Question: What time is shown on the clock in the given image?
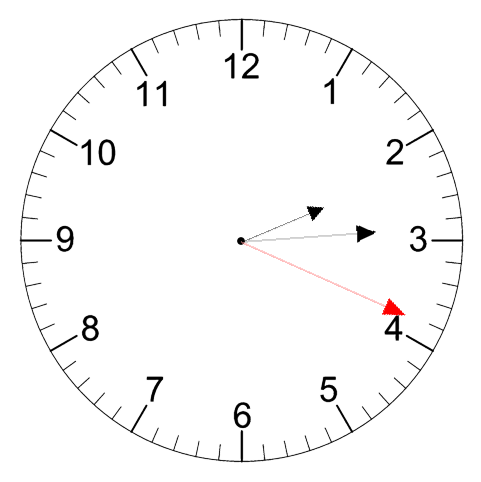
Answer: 02:14:19